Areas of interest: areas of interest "Swimming Pool"
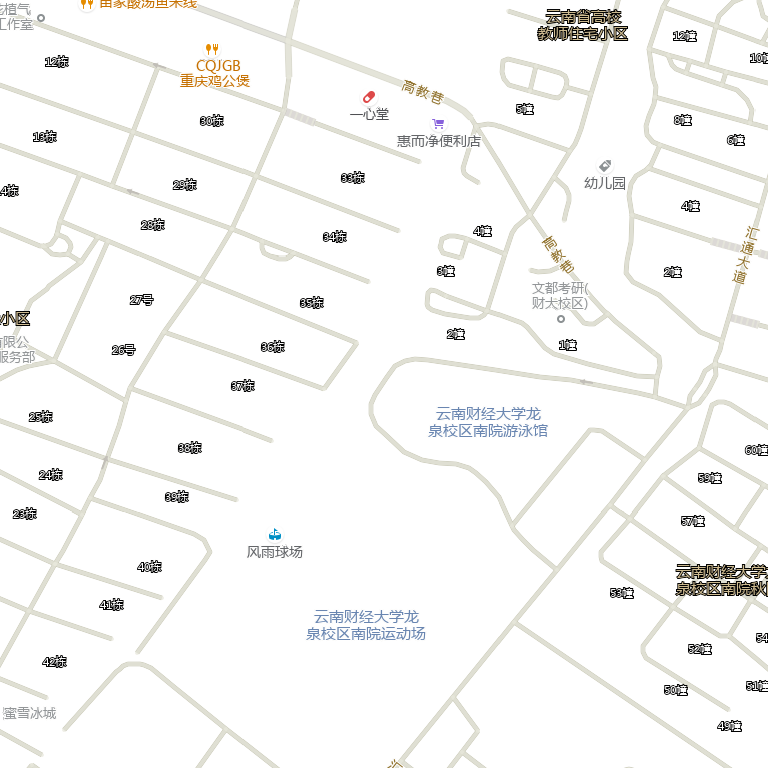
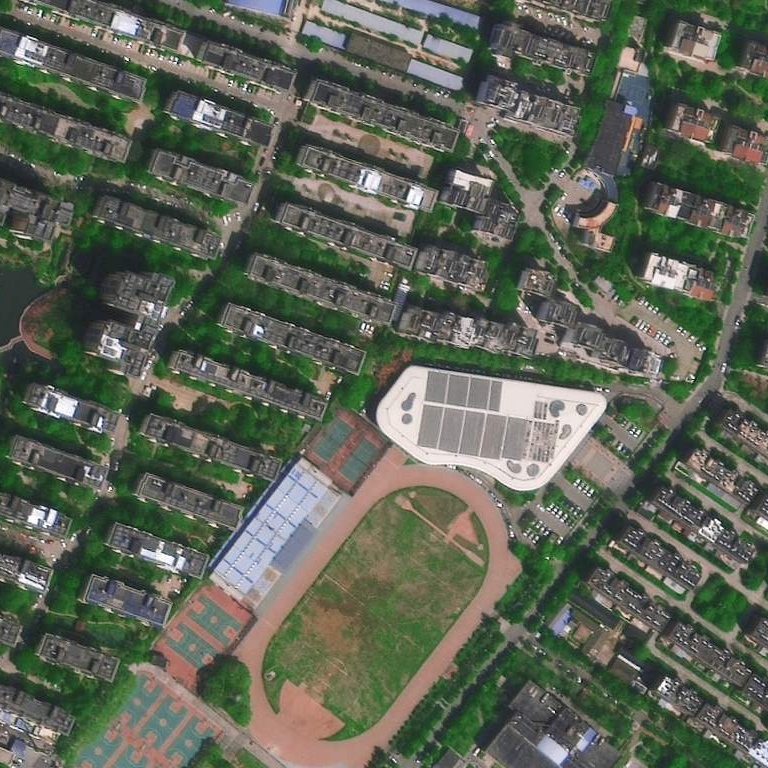